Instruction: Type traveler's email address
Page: traveler
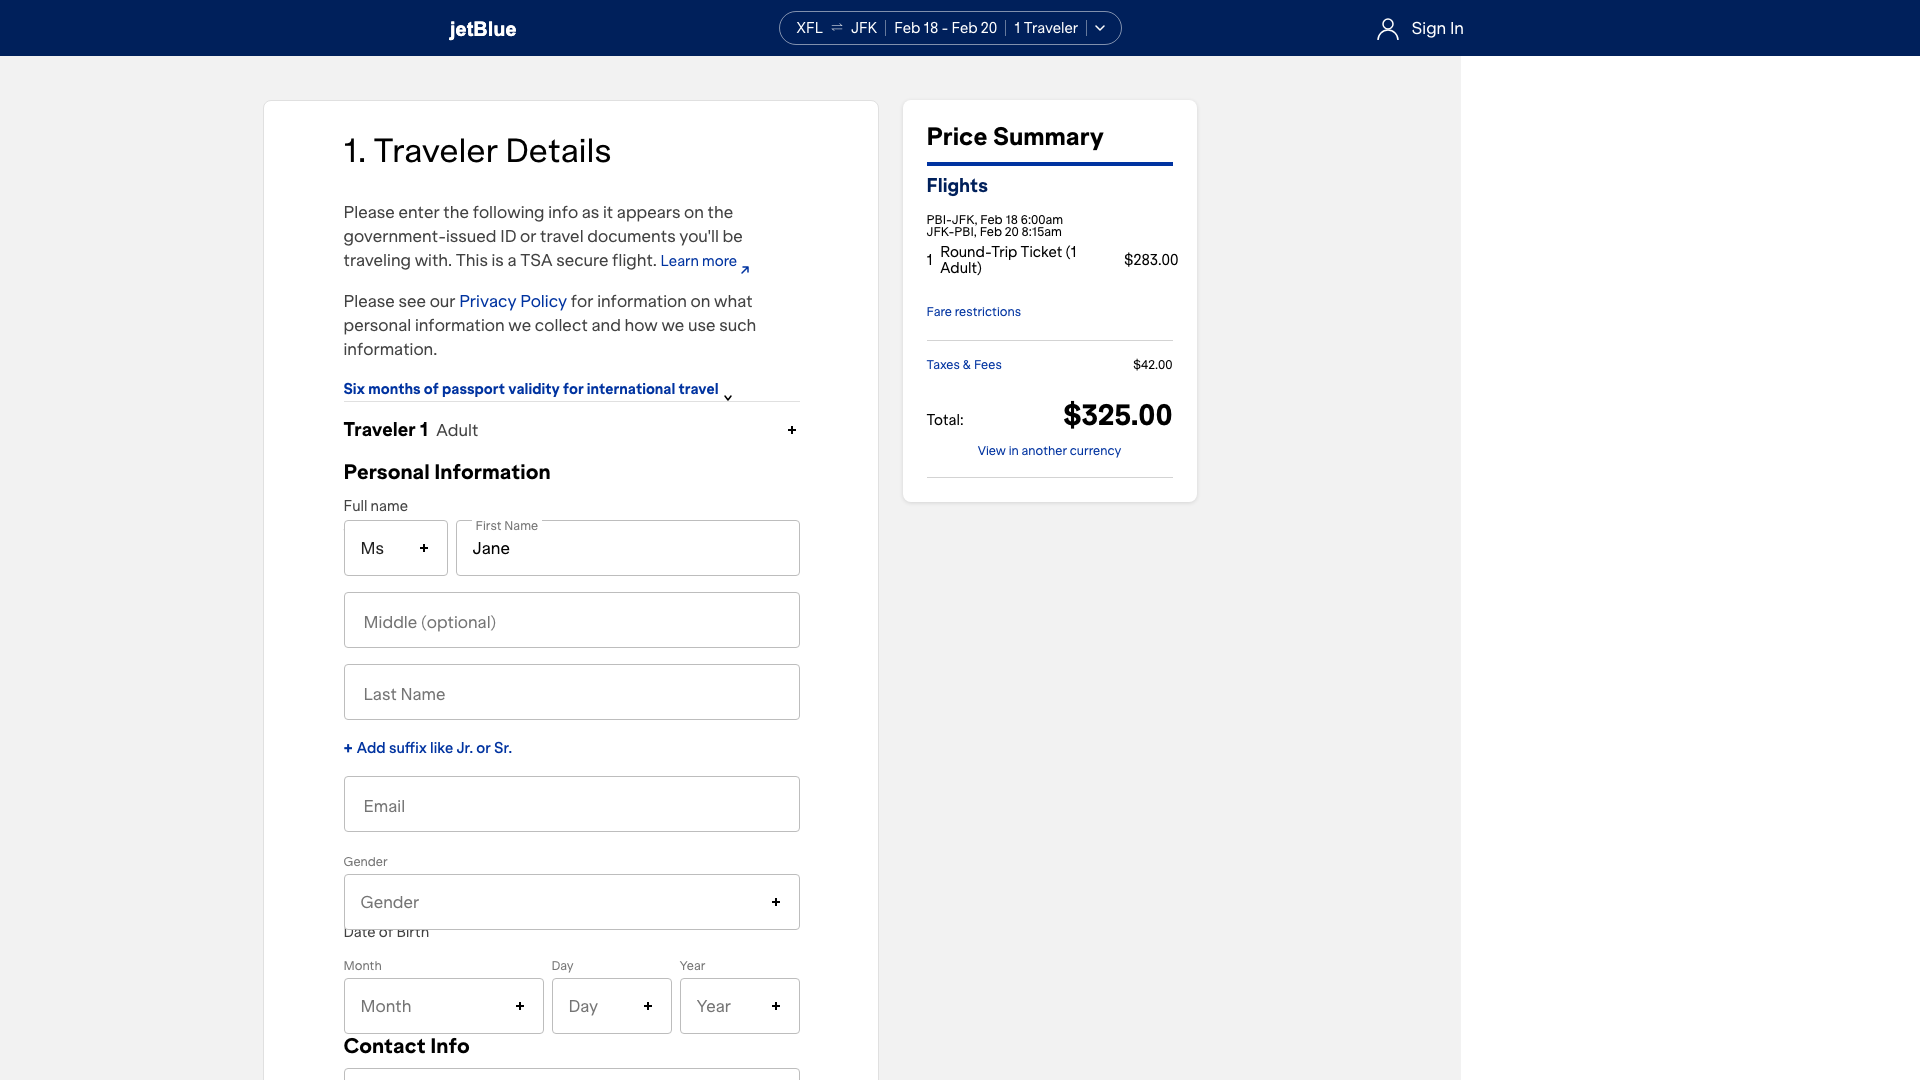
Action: type